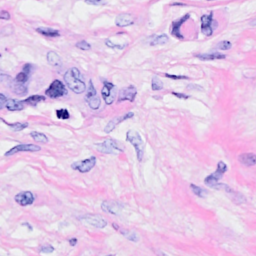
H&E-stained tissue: Breast